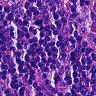
Metastatic tissue present: no